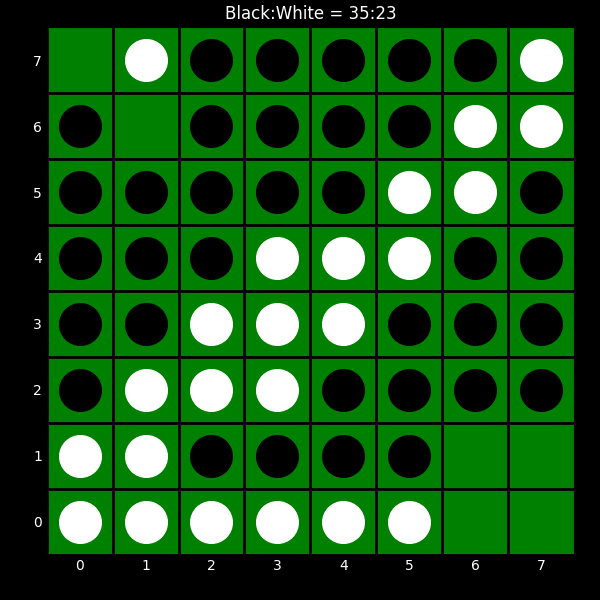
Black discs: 35
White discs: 23